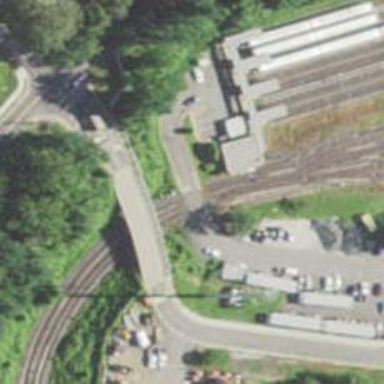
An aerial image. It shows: Level crossing along the railway.